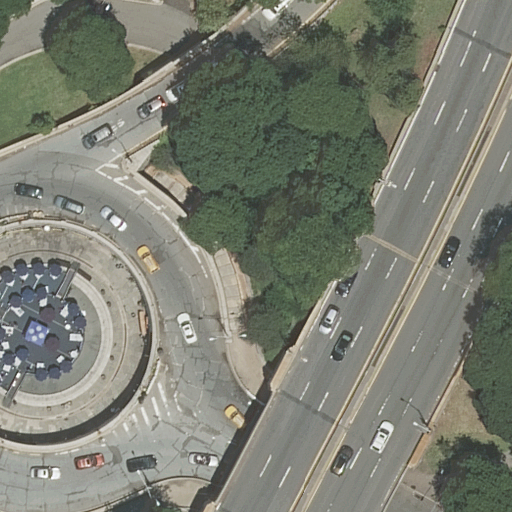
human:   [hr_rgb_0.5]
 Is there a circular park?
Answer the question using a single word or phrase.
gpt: no

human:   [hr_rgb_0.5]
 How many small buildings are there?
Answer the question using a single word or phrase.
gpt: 0

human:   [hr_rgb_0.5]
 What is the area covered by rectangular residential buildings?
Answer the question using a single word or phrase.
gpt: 171m2

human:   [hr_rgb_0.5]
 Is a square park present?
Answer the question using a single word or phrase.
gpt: no

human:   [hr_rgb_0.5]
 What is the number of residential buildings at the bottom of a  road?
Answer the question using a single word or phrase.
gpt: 1

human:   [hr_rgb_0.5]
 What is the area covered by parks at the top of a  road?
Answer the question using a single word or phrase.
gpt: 434m2

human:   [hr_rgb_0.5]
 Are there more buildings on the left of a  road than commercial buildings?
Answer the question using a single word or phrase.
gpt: yes

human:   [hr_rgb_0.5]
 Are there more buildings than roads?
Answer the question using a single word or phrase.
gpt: no

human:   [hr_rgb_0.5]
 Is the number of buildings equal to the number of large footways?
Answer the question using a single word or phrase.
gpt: no

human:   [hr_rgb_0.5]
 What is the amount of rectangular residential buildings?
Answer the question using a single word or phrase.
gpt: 1

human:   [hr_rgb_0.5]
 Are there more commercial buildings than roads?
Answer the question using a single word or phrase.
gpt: no

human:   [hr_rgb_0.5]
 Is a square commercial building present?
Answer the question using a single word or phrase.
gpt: no

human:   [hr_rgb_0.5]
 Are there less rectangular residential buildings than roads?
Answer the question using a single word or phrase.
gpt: yes

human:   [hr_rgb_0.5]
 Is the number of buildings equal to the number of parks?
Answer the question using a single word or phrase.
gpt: yes

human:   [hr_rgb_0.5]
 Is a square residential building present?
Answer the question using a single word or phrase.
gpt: no

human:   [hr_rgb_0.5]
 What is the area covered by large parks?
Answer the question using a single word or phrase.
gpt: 0m2

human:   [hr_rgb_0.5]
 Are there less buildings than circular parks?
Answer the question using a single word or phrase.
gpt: no

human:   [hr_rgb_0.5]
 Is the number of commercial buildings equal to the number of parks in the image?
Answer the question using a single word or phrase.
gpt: no

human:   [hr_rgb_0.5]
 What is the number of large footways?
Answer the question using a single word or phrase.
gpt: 0

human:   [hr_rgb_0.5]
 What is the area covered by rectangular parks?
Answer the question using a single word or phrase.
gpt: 434m2

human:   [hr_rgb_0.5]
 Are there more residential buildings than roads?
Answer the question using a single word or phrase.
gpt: no

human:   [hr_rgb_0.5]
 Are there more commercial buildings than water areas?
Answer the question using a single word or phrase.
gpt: no

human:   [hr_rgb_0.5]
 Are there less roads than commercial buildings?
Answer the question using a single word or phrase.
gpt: no

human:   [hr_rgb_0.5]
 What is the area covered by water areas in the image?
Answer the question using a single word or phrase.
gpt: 0m2

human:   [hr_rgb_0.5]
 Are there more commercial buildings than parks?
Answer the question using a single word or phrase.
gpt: no

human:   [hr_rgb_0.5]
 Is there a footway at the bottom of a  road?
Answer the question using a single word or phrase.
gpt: yes

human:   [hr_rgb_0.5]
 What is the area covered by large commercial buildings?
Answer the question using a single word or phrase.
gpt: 0m2

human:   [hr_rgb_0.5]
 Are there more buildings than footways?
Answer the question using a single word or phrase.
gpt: no

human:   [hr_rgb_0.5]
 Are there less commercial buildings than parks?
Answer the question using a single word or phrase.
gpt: yes

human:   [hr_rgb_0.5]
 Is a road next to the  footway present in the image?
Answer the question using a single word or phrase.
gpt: yes

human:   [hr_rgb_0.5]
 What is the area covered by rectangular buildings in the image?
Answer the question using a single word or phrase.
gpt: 171m2

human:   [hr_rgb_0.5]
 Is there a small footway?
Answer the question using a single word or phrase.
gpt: no

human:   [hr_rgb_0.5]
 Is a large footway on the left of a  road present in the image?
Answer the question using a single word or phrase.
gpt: no

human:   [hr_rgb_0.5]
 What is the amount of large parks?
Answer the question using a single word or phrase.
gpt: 0

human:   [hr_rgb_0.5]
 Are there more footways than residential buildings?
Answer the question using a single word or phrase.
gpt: no

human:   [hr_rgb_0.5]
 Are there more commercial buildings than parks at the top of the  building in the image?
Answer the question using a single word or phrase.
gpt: no